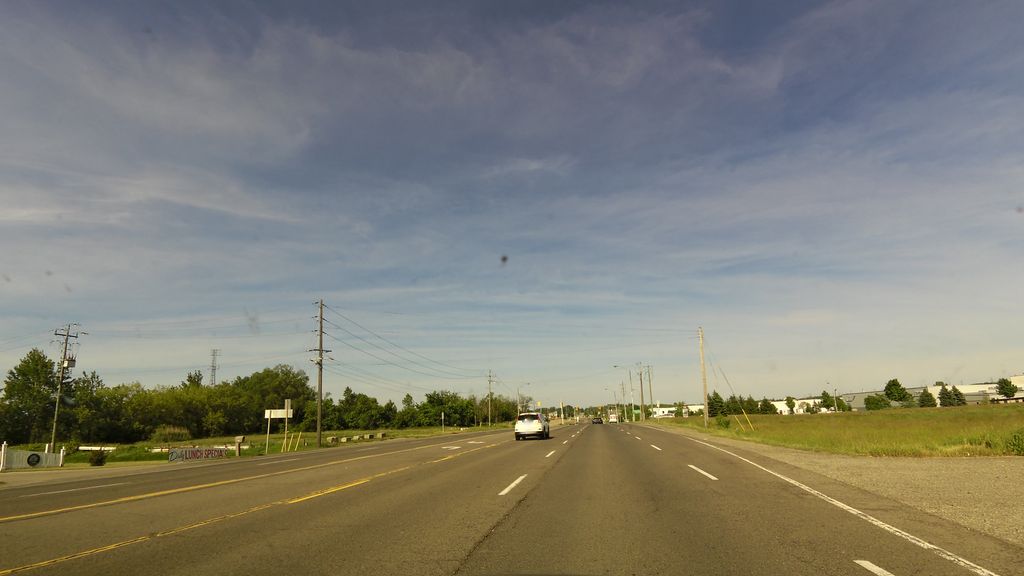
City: hamilton